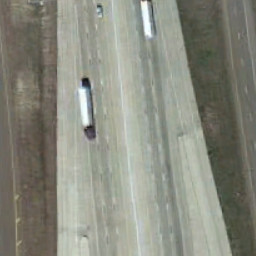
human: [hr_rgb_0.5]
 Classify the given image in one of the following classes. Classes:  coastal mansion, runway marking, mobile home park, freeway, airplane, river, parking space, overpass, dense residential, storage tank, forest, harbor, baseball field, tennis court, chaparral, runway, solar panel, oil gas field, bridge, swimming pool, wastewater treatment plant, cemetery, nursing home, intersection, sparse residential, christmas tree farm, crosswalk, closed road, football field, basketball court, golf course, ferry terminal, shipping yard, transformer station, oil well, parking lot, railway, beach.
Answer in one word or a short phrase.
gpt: freeway